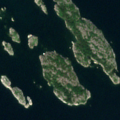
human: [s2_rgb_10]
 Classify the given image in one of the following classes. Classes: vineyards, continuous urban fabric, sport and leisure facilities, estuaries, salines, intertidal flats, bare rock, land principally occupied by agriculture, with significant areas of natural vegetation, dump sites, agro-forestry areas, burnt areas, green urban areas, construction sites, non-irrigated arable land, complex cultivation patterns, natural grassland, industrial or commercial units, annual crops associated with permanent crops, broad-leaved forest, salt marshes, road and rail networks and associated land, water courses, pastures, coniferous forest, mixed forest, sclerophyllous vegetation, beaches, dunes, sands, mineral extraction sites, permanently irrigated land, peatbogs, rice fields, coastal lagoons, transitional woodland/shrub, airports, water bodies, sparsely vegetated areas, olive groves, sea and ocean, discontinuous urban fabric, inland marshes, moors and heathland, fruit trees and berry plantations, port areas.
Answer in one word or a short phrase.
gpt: bare rock, sea and ocean